Question: The first screen of my application is a 'UITableViewController' without a navigation bar, which means that the content flows under the status bar so there's a lot of text collisions. I've adjusted both the properties for 'Under top bars' and 'Adjust scroll view insets' which do actually stop it from scrolling under, but at the cost of keeping the top of the table view under. I've attempted to set the 'UITableView' frame to offset by 20 pixels, but it doesn't appear to take effect and as I currently need the app to be compatible with iOS 6 I can't jump to iOS 7 Storyboards to force autolayout to use the top height guide. Has anyone found a solution that works for both versions?
Things I've tried: setting 'edgesForExtendedLayout', changing the settings within Storyboard for 'Under top bars' and 'Adjust scroll view', forcing the frame to a new area.
A picture is worth a thousand words:

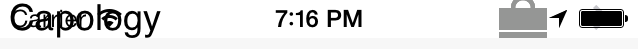
Answer: For anyone interested in replicating this, simply follow these steps:
1. Create a new iOS project
2. Open the main storyboard and delete the default/initial UIViewController
3. Drag out a new UITableViewController from the Object Library
4. Set it as the initial view controller
5. Feed the table some test data
If you follow the above steps, when you run the app, you will see that nothing, including tweaking Xcode's checkboxes to "Extend Edges Under {Top, Bottom, Opaque} Bars" works to stop the first row from appearing under the status bar, nor can you address this programmatically.
E.g. In the above scenario, the following will have effect:
'''
// These do not work
self.edgesForExtendedLayout=UIRectEdgeNone;
self.extendedLayoutIncludesOpaqueBars=NO;
self.automaticallyAdjustsScrollViewInsets=NO;
'''
This issue can be very frustrating, and I believe it is a bug on Apple's end, especially because it shows up in their own pre-wired 'UITableViewController' from the object library.
I disagree with everyone who is trying to solve this by using any form of "Magic Numbers" e.g. "use a delta of 20px". This kind of tightly coupled programming is definitely not what Apple wants us to do here.
I have discovered two solutions to this problem:
- 'UITableViewController':
If you would like to keep the 'UITableViewController' in the storyboard, without manually placing it into another view, you can embed the 'UITableViewController' in a 'UINavigationController' (Editor > Embed In > Navigation Controller) and uncheck "Shows Navigation Bar" in the inspector. This solves the issue with no extra tweaking needed, and it also preserves your 'UITableViewController''s scene in the storyboard.- 'UITableView' :
Create an empty 'UIViewController' and drag your 'UITableView' in it. Then, Ctrl-drag from your 'UITableView' towards the status bar. As the mouse gets to the bottom of the status bar, you will see an Autolayout bubble that says "Top Layout Guide". Release the mouse and choose "Vertical Spacing". That will tell the layout system to place it right below the status bar.
I have tested both ways on an empty application and they both work. You may need to do some extra tweaking to make them work for your project.